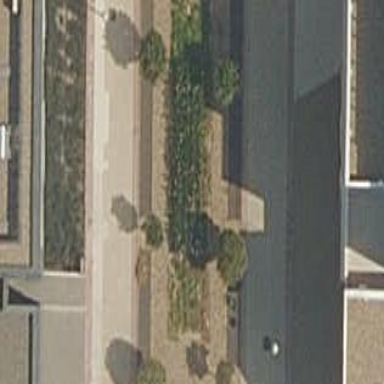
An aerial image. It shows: Garden that is leisure land.